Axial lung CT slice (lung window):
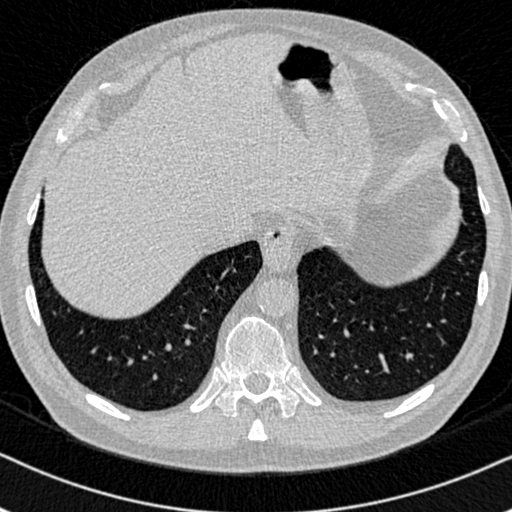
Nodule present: no